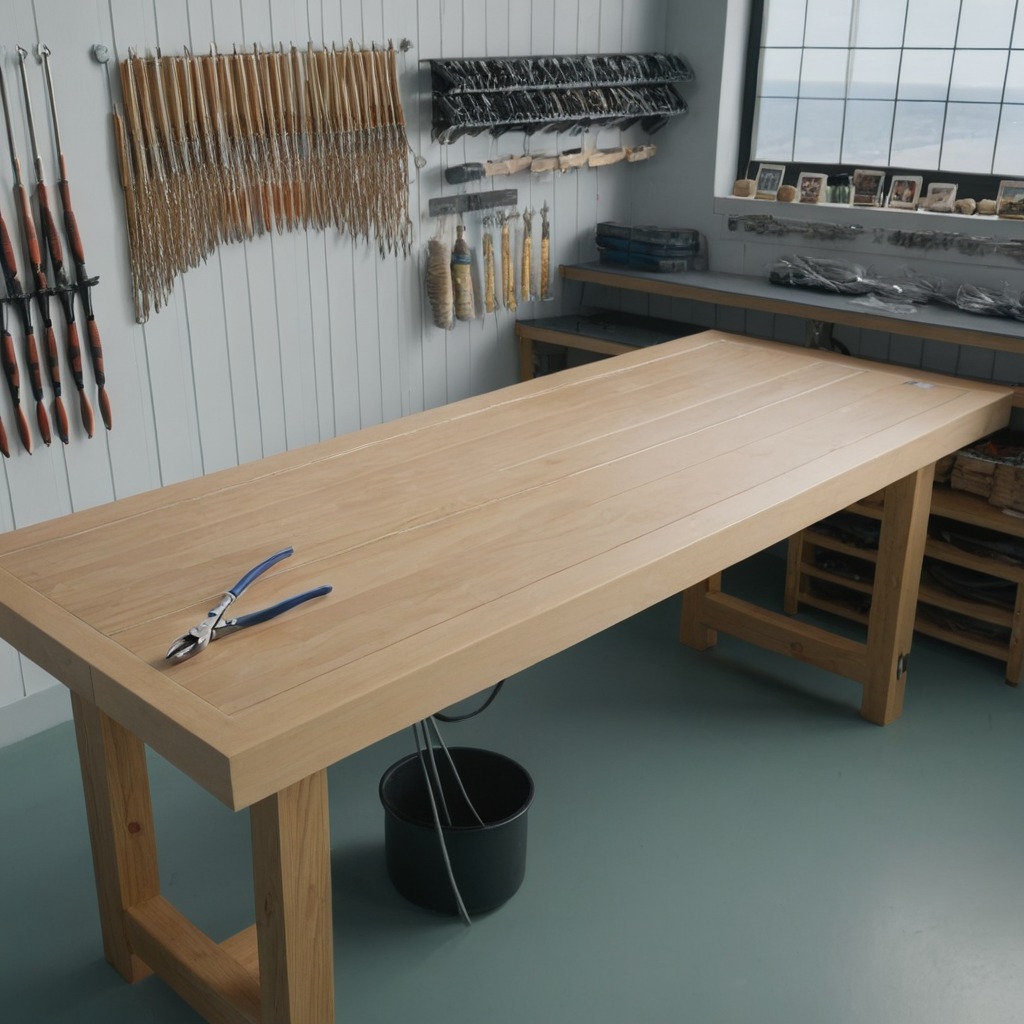
A plier is lying on a workbench inside a coastal fishing gear workshop.